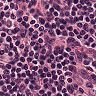
Metastatic tissue present: no